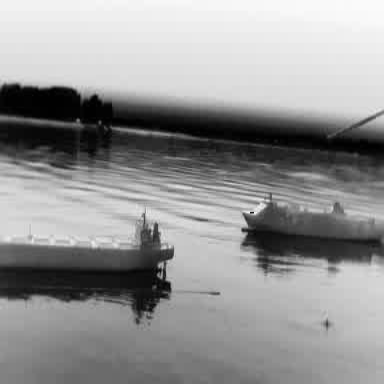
There is a liner in the infrared image.